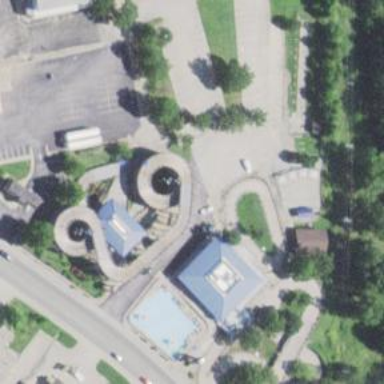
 blending leisure and tourism attractions."